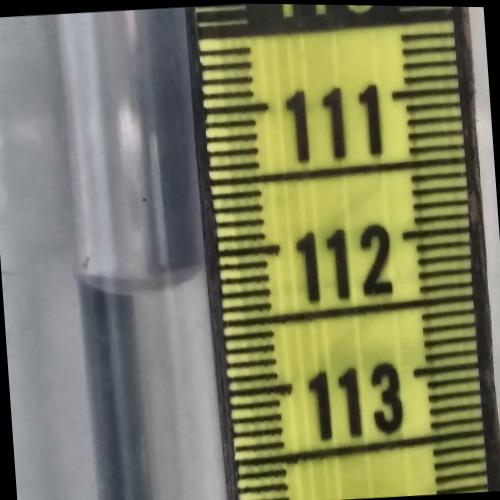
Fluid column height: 112.2 cm